Question: I'm making some methods for a hangman game for class. I'm trying to make an updated clue that shows the letters that were guessed correctly. Whenever I run the program I get a string index out of bounds exception and I don't know how to fix it.
'''
private String makeClue( String word )
{
int length = word.length();
String clue = "";
for(int i = 0; i < length ; i++)
{
clue += ("_ ");
}
return clue;
}
}
private String updateClue( String clue, String word, String letter )
{
String update = " ";
char guess = letter.charAt(0);
int l = word.length();
for(int i = 0; i <= l; i++)
{
if(word.charAt(i) == guess)
{
update = update + guess;
}
else
{
int index = i * 2;
char thing = clue.charAt(index);
update = update + thing;
}
}
'''
This is the error that I get:

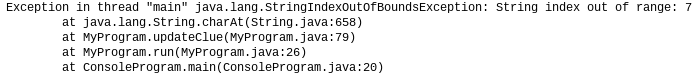
Answer: '''
for(int i = 0; i <= l; i++)
{
if(word.charAt(i) == guess)
'''
when i is equal to l, i will be the length of 'word', and word.charAt(i) will be out of bounds (since the index (i) in this function is 0 based)
To understand better
'''
String test = "a";
char c1 = test.charAt(0); // this will be "a"
char c2 = test.charAt(1); // this is out of bounds - there's no character after "a"
'''